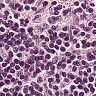
Metastatic tissue present: no